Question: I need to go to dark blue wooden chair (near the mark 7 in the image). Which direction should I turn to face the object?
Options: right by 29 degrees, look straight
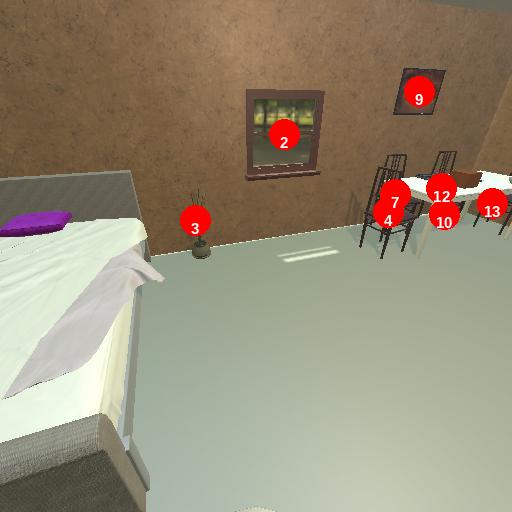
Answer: right by 29 degrees